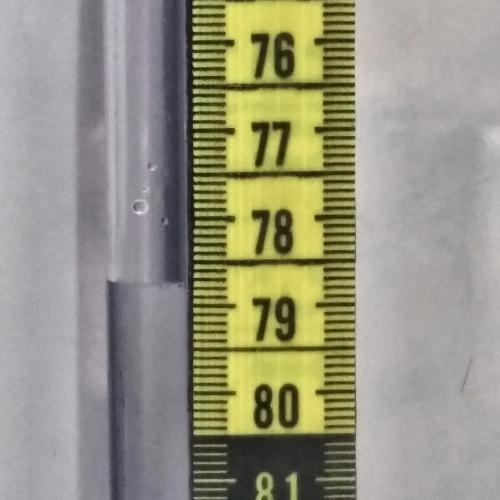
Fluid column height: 78.7 cm